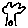
Label: tree